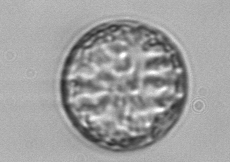
Label: Coscinodiscus